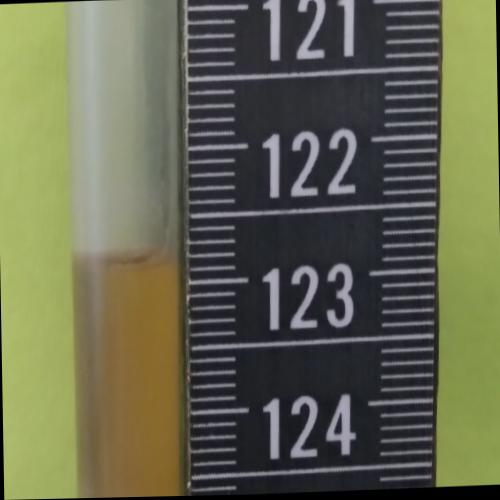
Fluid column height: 122.8 cm